Aerial crown-view tile of a tropical tree (Barro Colorado Island, Panama), acquired 20250317:
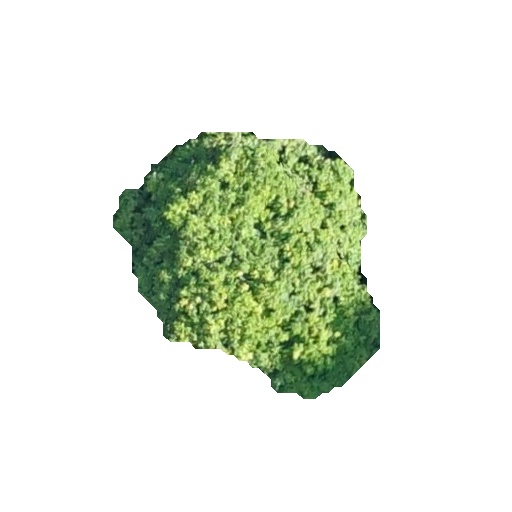
Species: Protium stevensonii
GBIF accepted scientific name: Tetragastris panamensis
Crown area: 74.253 m²